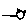
Label: cat